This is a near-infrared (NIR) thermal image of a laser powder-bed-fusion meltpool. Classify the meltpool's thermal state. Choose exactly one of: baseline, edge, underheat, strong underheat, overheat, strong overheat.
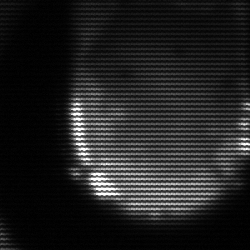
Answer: edge